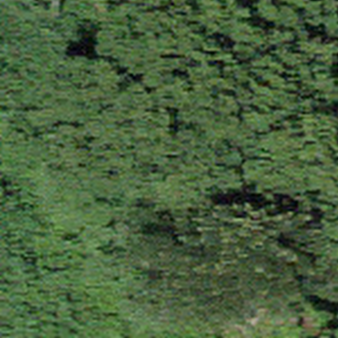
Label: other